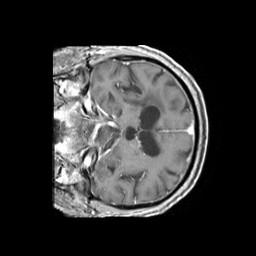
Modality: T1w
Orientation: coronal
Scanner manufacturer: philips
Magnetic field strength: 1.5 T
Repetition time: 0.1915 s
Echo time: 0.001885 s